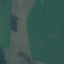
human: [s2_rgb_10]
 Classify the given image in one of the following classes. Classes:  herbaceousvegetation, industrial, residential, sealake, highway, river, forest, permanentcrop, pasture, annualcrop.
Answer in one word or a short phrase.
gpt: Pasture